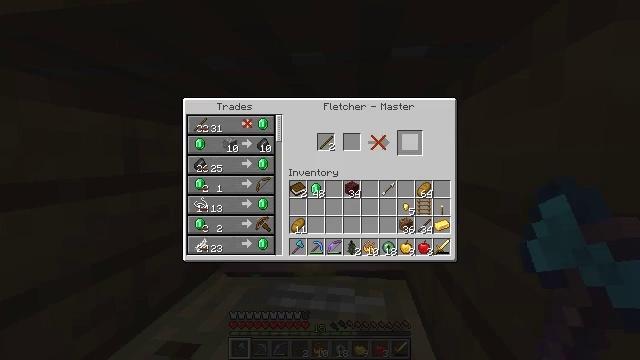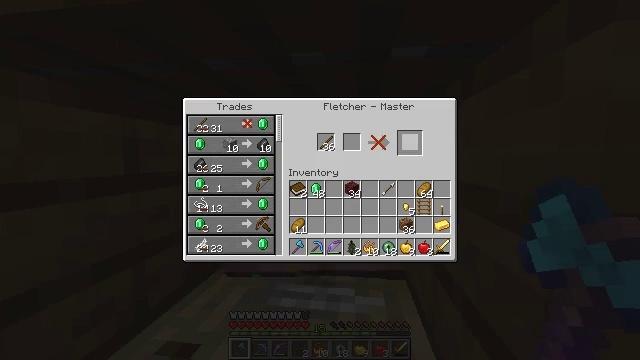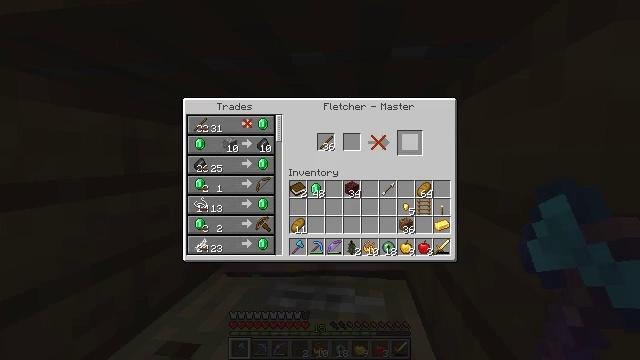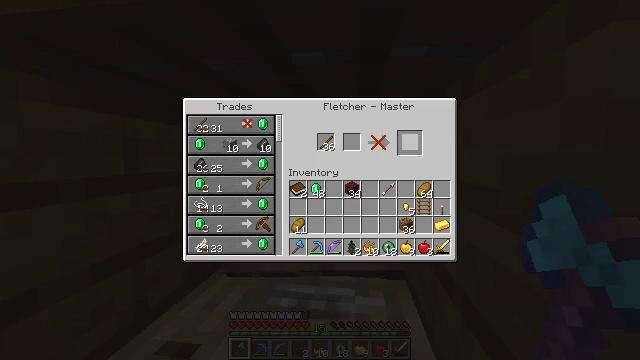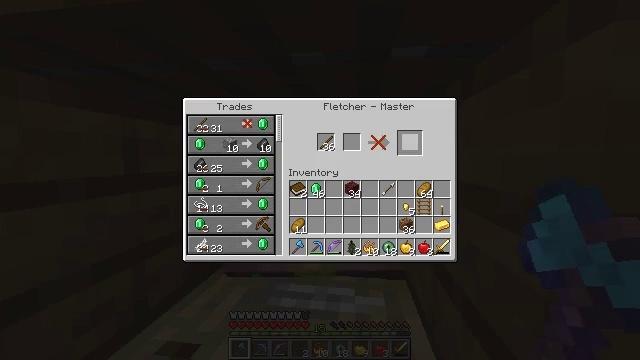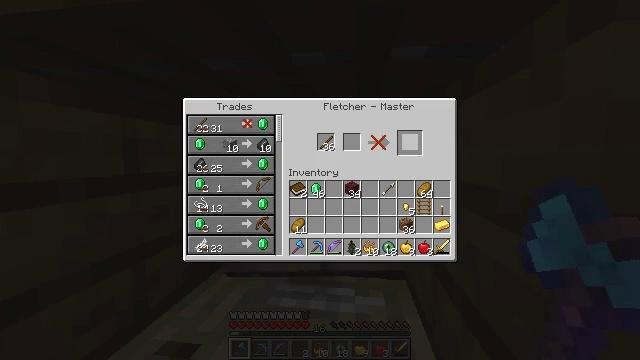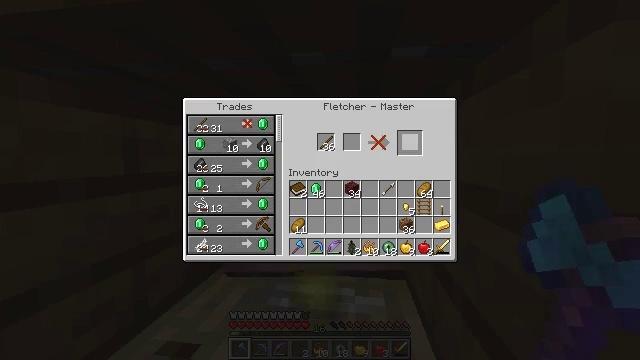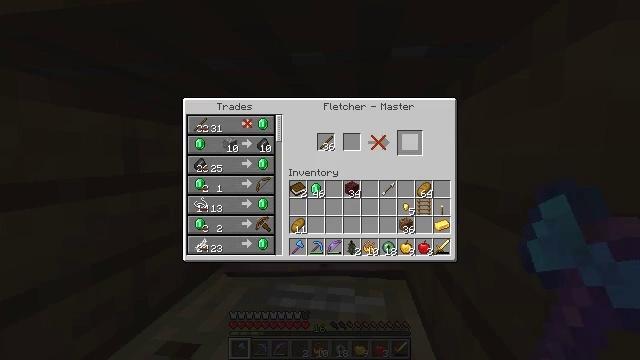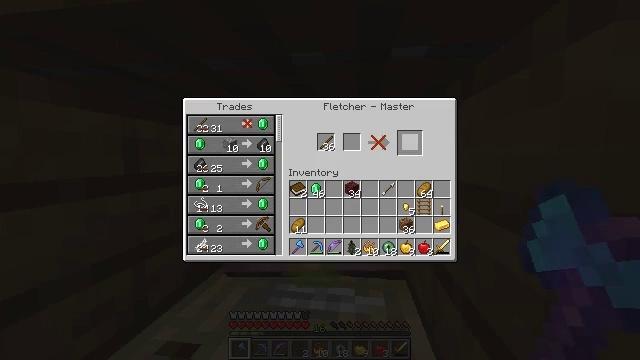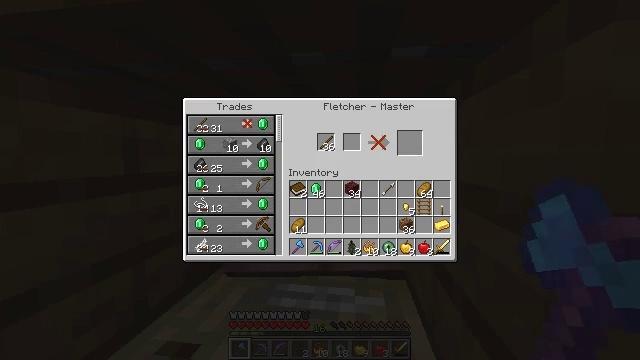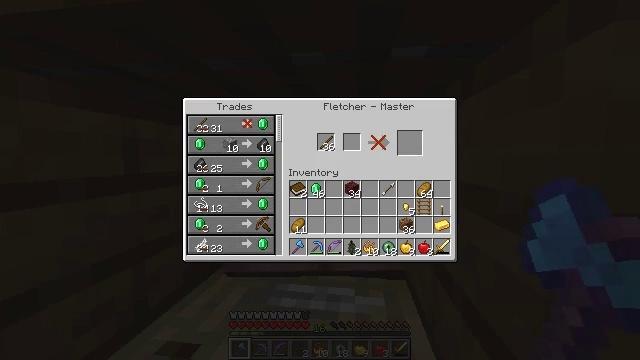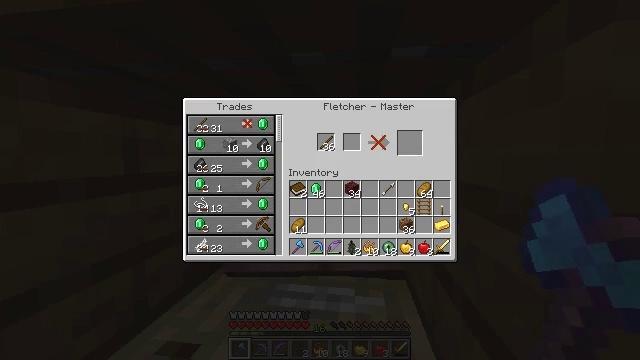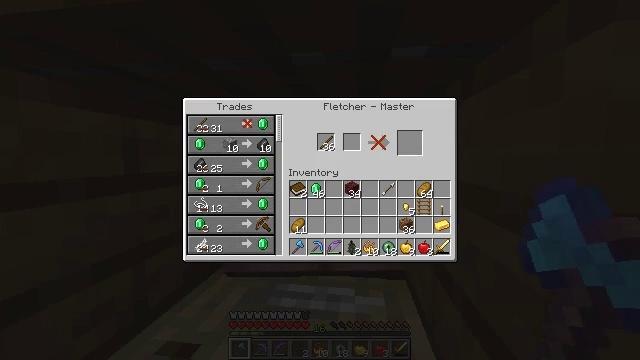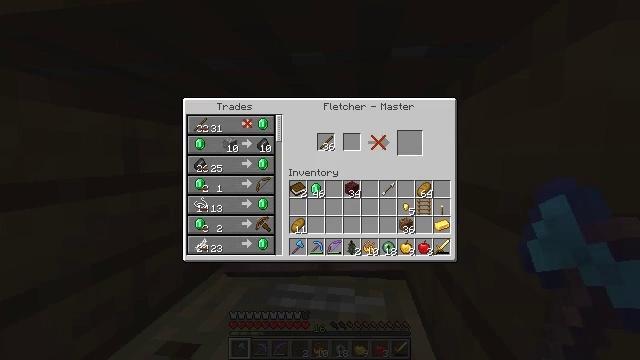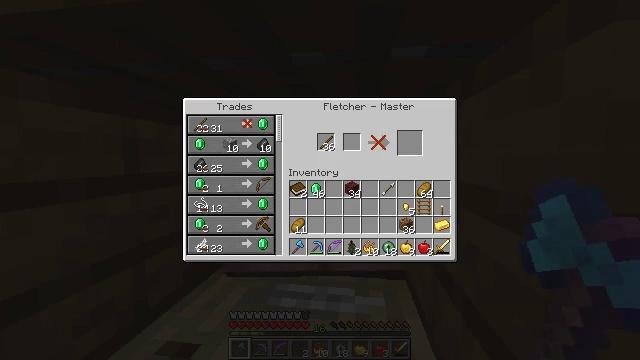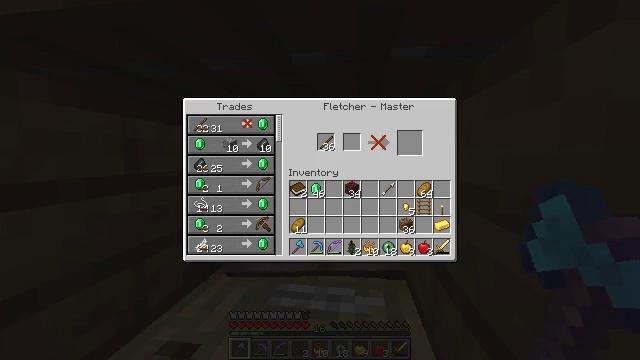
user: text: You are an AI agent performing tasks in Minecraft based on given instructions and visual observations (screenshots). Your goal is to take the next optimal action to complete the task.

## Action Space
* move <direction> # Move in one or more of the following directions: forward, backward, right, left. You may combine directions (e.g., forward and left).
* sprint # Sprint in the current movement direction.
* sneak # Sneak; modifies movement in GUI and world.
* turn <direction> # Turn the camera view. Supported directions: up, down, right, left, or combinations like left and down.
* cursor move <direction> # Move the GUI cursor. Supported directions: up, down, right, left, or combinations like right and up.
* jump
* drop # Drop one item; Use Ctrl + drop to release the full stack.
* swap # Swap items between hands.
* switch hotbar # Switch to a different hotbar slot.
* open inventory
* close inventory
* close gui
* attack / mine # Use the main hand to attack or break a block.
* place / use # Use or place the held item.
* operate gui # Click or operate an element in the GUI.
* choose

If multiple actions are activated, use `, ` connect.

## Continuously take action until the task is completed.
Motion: motion action
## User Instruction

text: Create an ender pearl.
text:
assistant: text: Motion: sneak, jump, open gui
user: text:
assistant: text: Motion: sneak, operate gui, jump
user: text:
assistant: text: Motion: sneak, operate gui
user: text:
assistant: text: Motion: sneak, operate gui, jump
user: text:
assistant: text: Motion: sneak, operate gui, jump
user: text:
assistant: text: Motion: sneak, operate gui
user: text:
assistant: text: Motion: sneak, operate gui
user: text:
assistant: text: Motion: sneak
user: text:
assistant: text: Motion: sneak, cursor move left
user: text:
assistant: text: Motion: sneak
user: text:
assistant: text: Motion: sneak
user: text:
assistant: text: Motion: sneak
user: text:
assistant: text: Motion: sneak
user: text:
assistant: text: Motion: sneak
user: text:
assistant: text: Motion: sneak
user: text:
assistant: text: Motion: sneak
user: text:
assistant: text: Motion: sneak, jump
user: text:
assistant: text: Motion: sneak, jump
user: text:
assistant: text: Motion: sneak, jump
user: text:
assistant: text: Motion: sneak
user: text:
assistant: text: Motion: sneak
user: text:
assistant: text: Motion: sneak
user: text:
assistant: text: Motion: sneak
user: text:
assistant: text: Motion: sneak
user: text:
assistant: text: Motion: sneak
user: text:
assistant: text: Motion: no_op
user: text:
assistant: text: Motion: no_op
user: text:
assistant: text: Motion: no_op
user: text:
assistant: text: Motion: cursor move left
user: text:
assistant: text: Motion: no_op